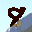
Label: 8